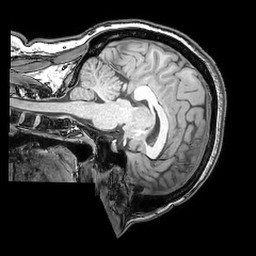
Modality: T1w
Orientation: sagittal
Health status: ill
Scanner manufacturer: philips
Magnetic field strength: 3 T
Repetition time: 0.007 s
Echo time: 0.0035 s